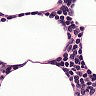
Metastatic tissue present: no